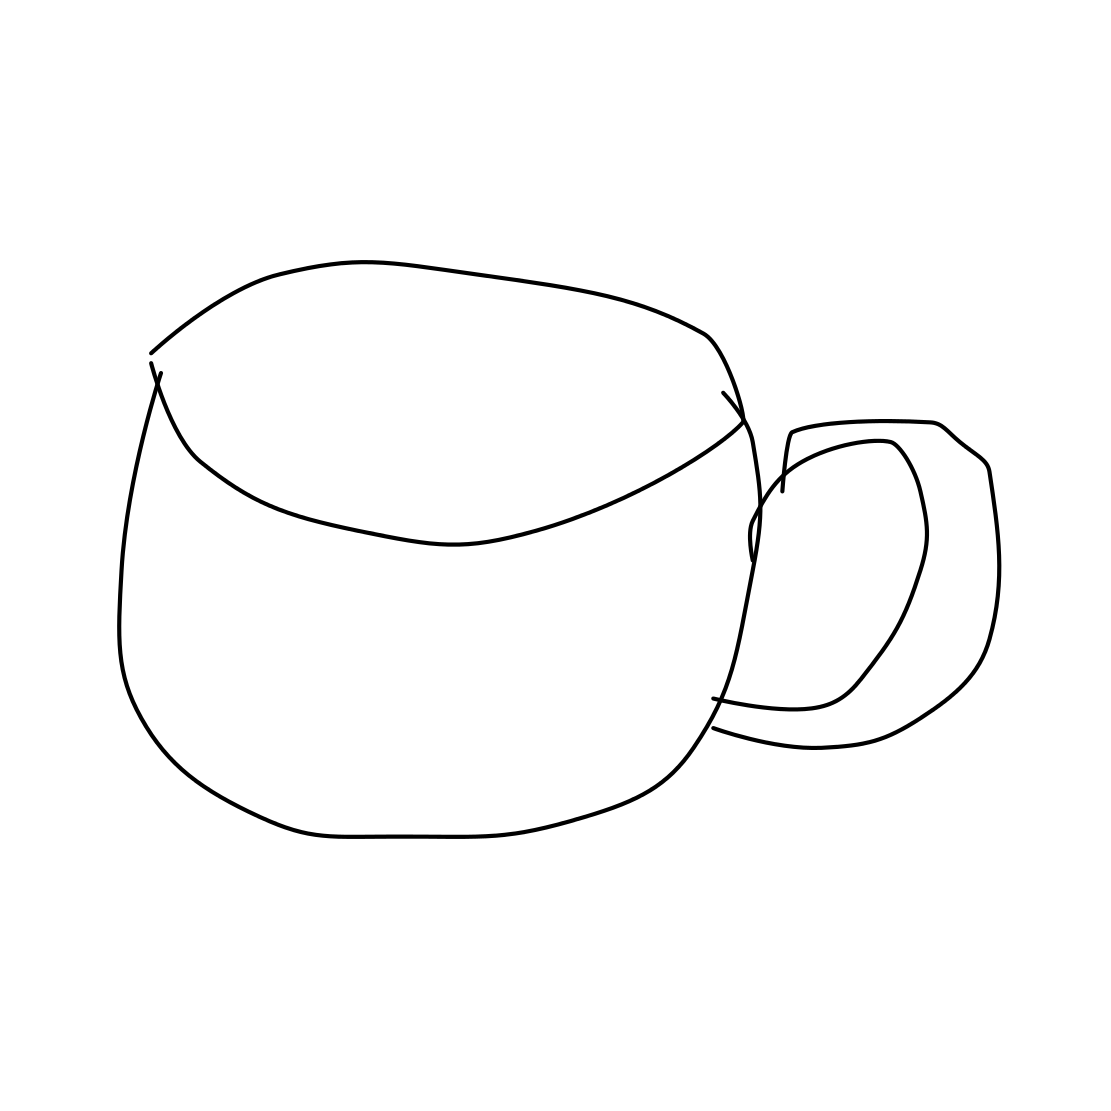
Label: cup